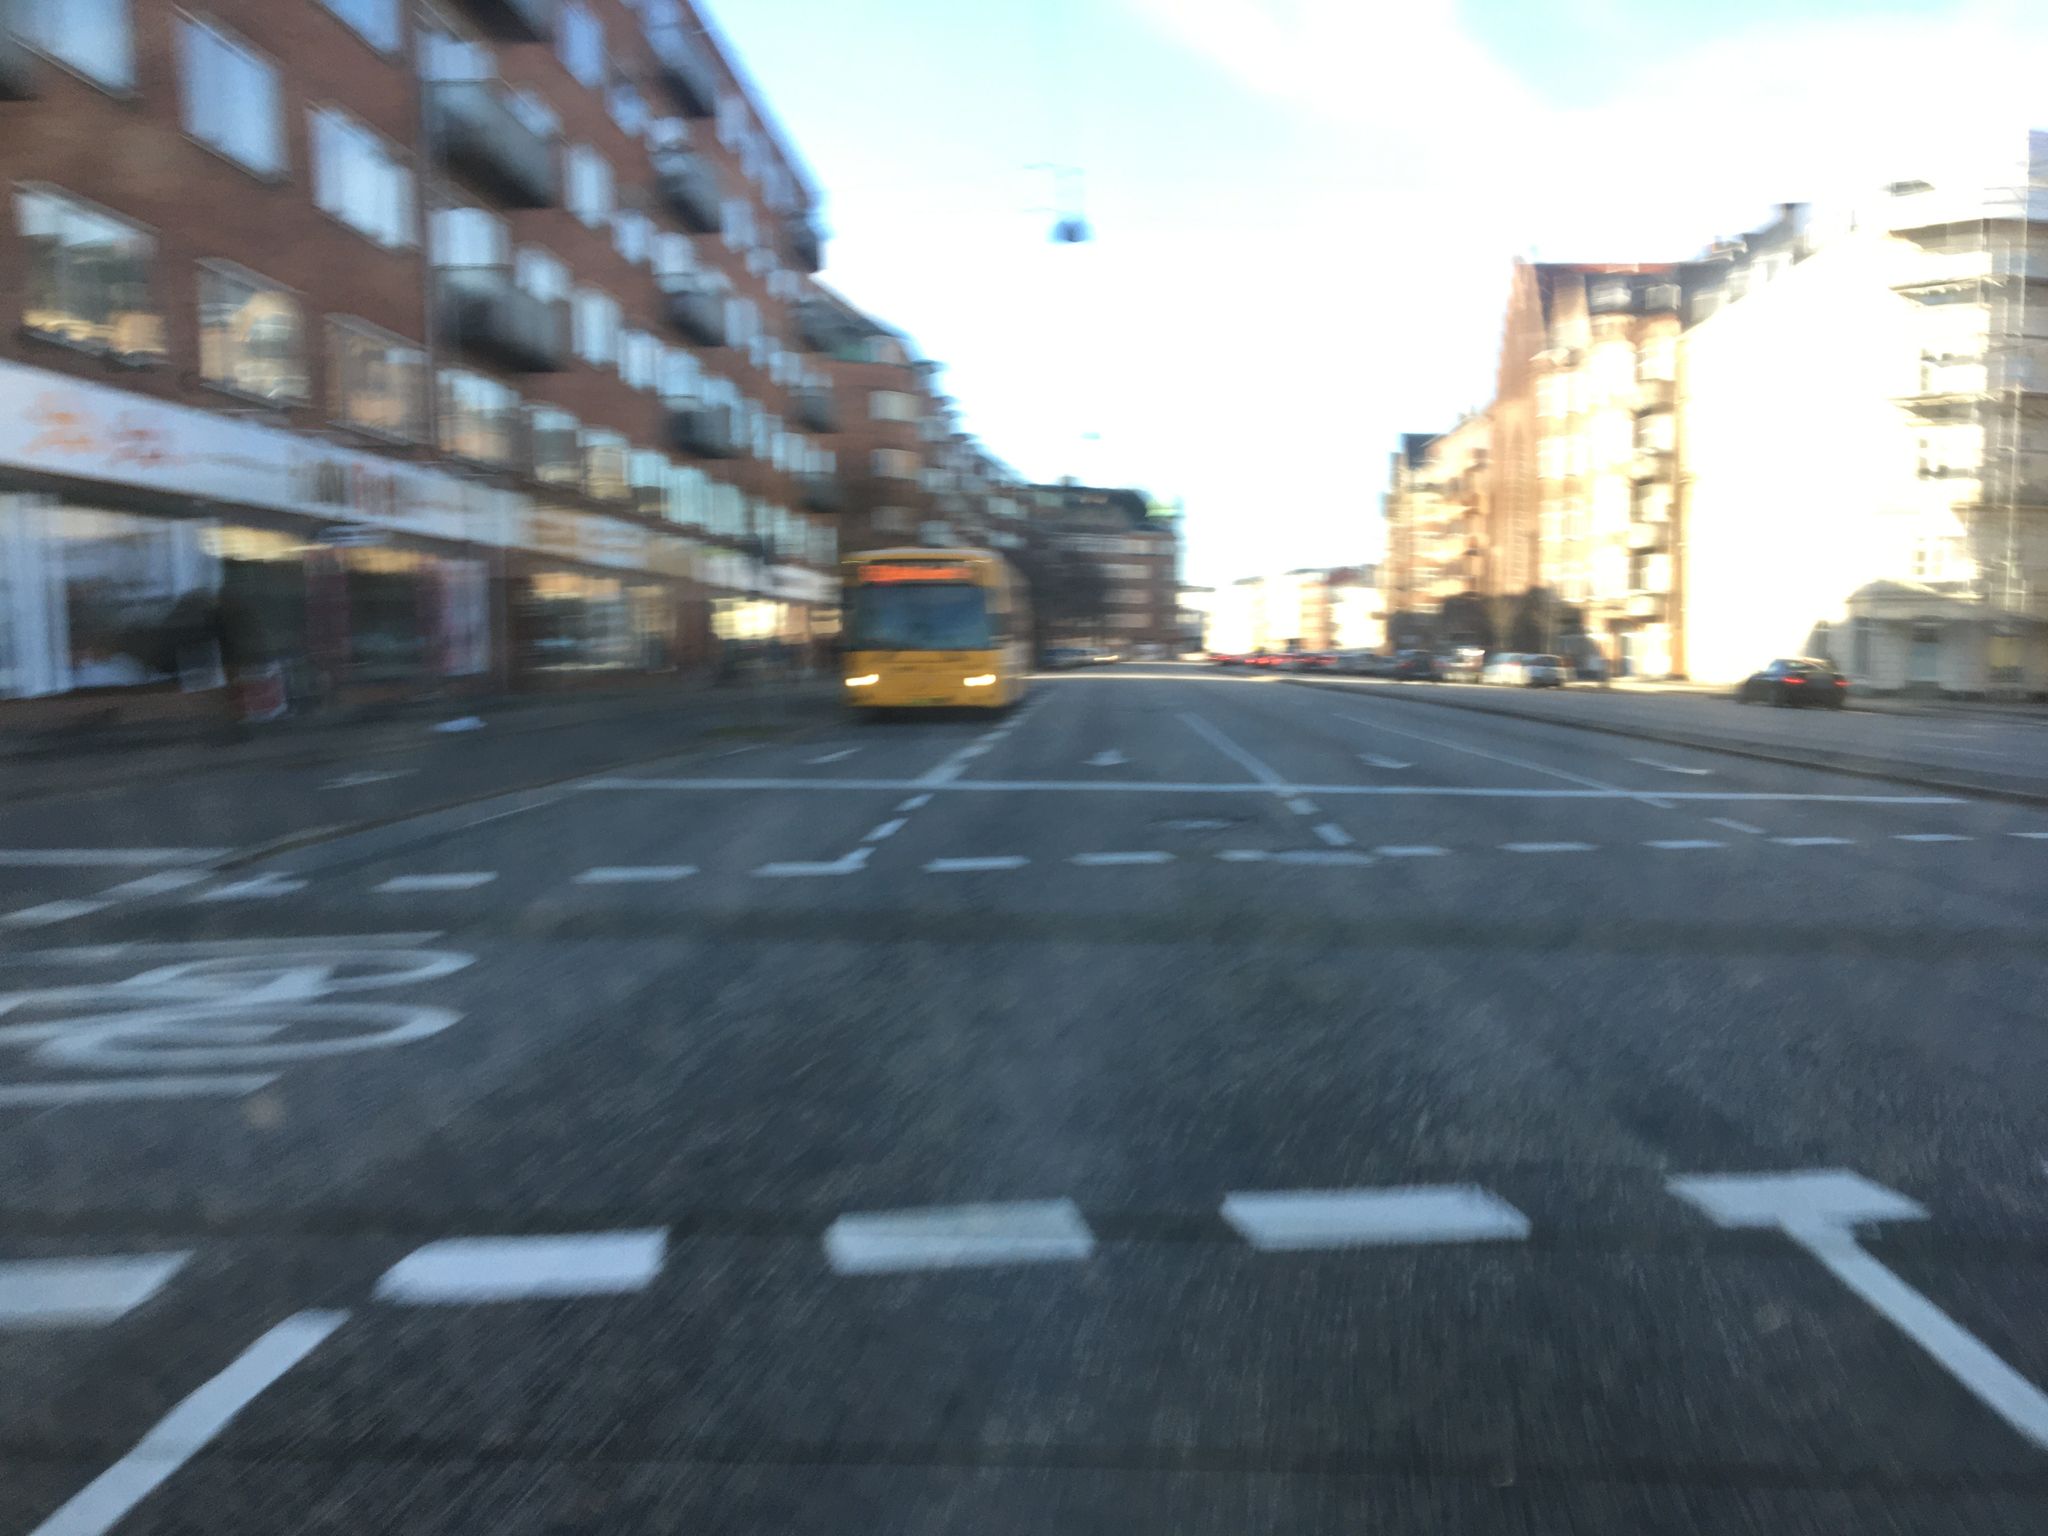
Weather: snowy
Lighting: day
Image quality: slightly poor
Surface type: driving surface
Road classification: cycleway
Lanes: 3
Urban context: urban centre
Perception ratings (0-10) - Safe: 4.13, Lively: 6.4, Beautiful: 8.13, Boring: 1.76, Depressing: 1.24, Wealthy: 4.56